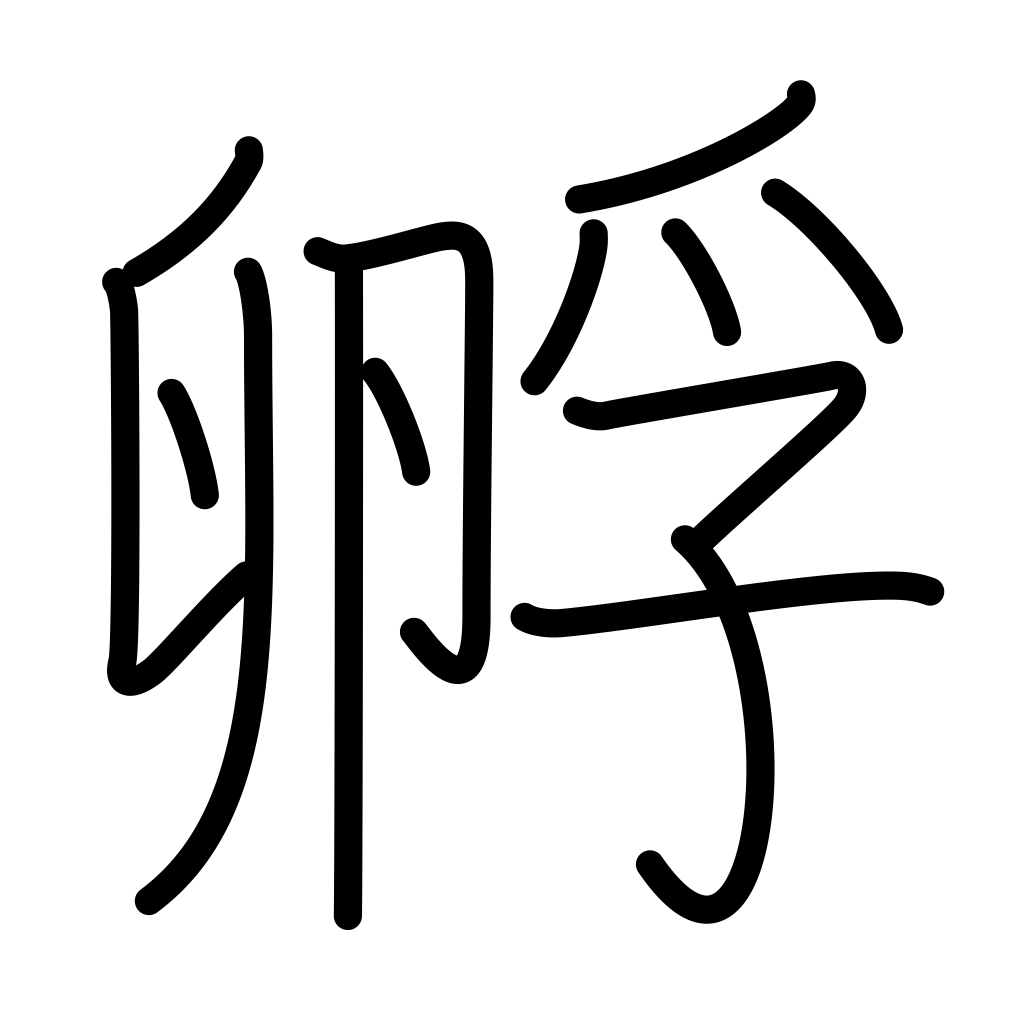
Meaning: hatch, incubate